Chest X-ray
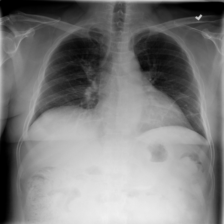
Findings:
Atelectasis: positive
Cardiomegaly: negative
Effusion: negative
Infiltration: negative
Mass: negative
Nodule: negative
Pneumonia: negative
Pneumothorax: negative
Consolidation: positive
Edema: negative
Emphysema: negative
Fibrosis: negative
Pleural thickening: negative
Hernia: negative